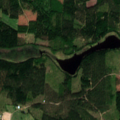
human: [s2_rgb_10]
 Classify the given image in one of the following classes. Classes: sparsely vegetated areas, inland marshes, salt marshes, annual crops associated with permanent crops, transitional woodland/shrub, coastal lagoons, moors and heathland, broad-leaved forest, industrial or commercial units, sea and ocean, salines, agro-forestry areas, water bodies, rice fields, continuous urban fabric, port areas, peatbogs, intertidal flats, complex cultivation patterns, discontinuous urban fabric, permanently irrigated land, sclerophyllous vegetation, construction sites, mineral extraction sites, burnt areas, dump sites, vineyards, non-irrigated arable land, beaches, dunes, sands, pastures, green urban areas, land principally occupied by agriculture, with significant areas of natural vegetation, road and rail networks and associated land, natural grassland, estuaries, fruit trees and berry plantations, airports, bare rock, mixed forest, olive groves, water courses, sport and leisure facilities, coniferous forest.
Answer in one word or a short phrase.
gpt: coniferous forest, transitional woodland/shrub